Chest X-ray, AP view. Patient: 63 years old, sex M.
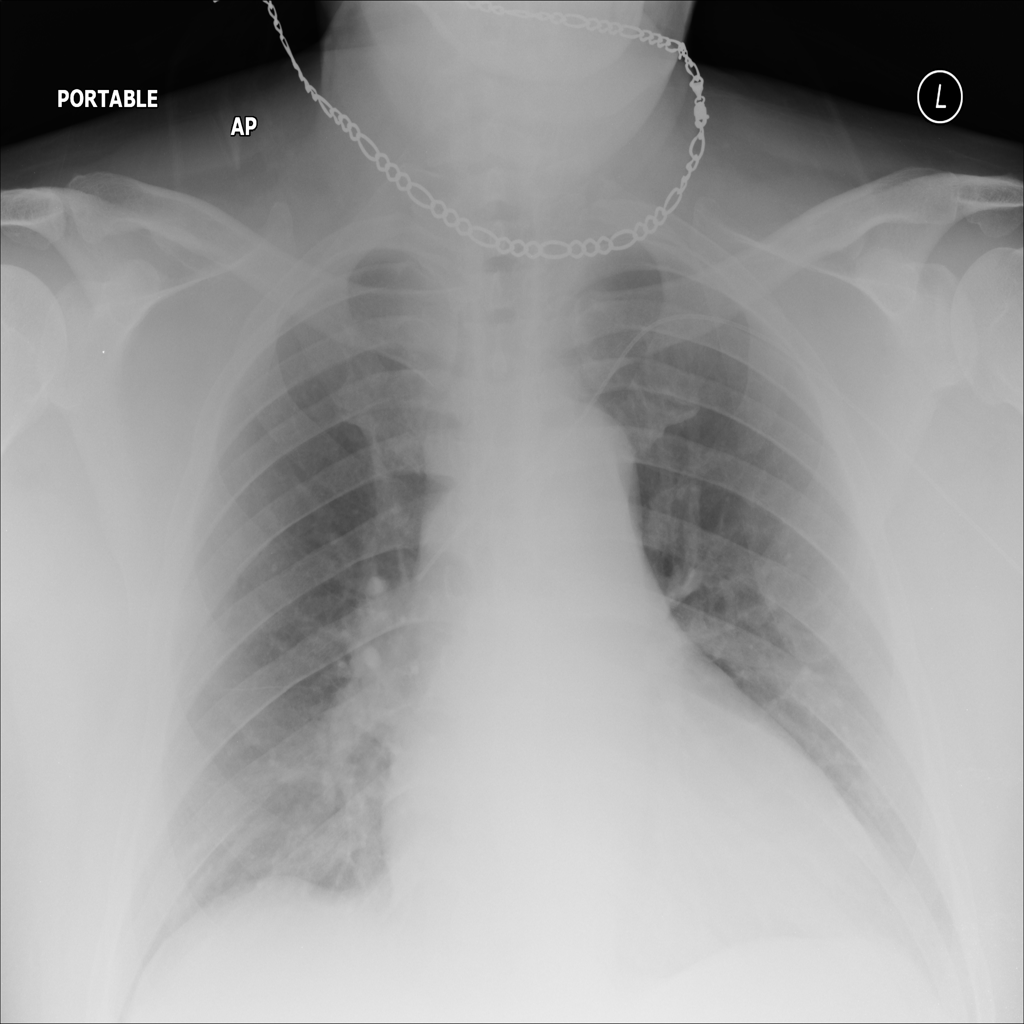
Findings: No Finding